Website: slack
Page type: billing-address
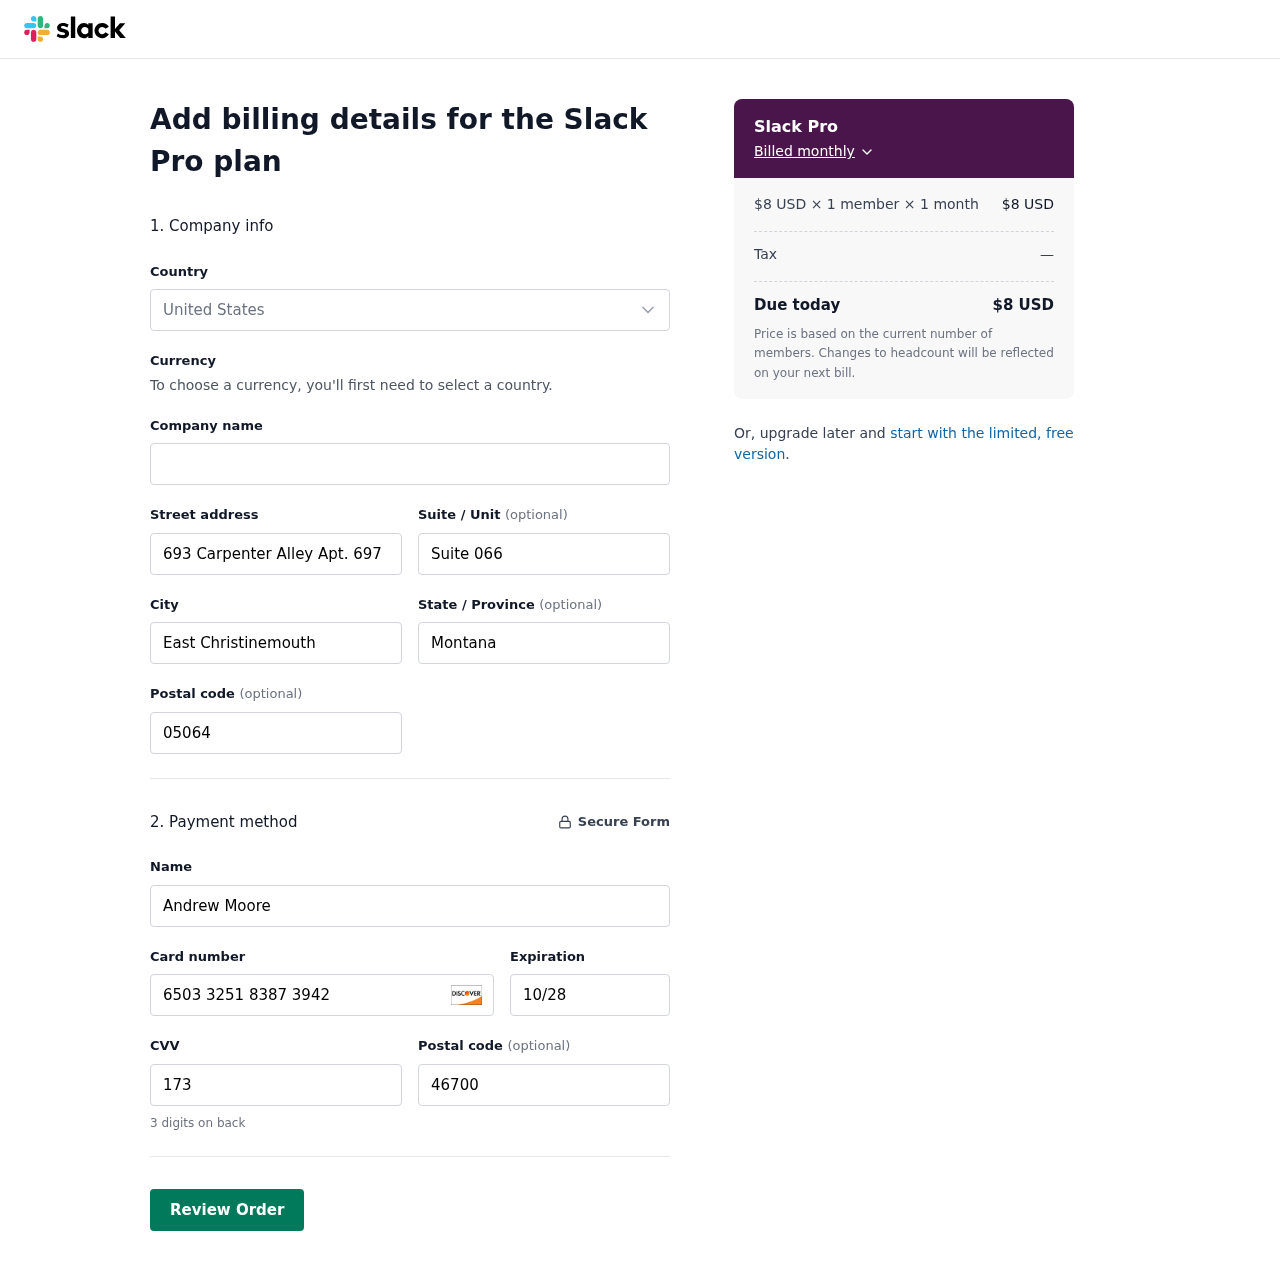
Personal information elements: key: PII_CARD_CVV
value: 173
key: PII_CARD_EXPIRY
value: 10/28
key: PII_CARD_NUMBER
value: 6503 3251 8387 3942
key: PII_CITY
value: East Christinemouth
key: PII_COUNTRY
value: United States
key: PII_FULLNAME
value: Andrew Moore
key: PII_POSTCODE
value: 05064
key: PII_POSTCODE2
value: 46700
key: PII_STATE
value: Montana
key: PII_STREET
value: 693 Carpenter Alley Apt. 697
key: PII_STREET2
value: Suite 066
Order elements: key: ORDER_PLAN_PRICE
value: $8 USD
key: ORDER_NUM_MEMBERS
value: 1 member
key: ORDER_NUM_MONTHS
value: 1 month
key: ORDER_SUBTOTAL
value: $8 USD
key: ORDER_TAX
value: —
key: ORDER_TOTAL
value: $8 USD